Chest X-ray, AP view. Patient: 46 years old, sex M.
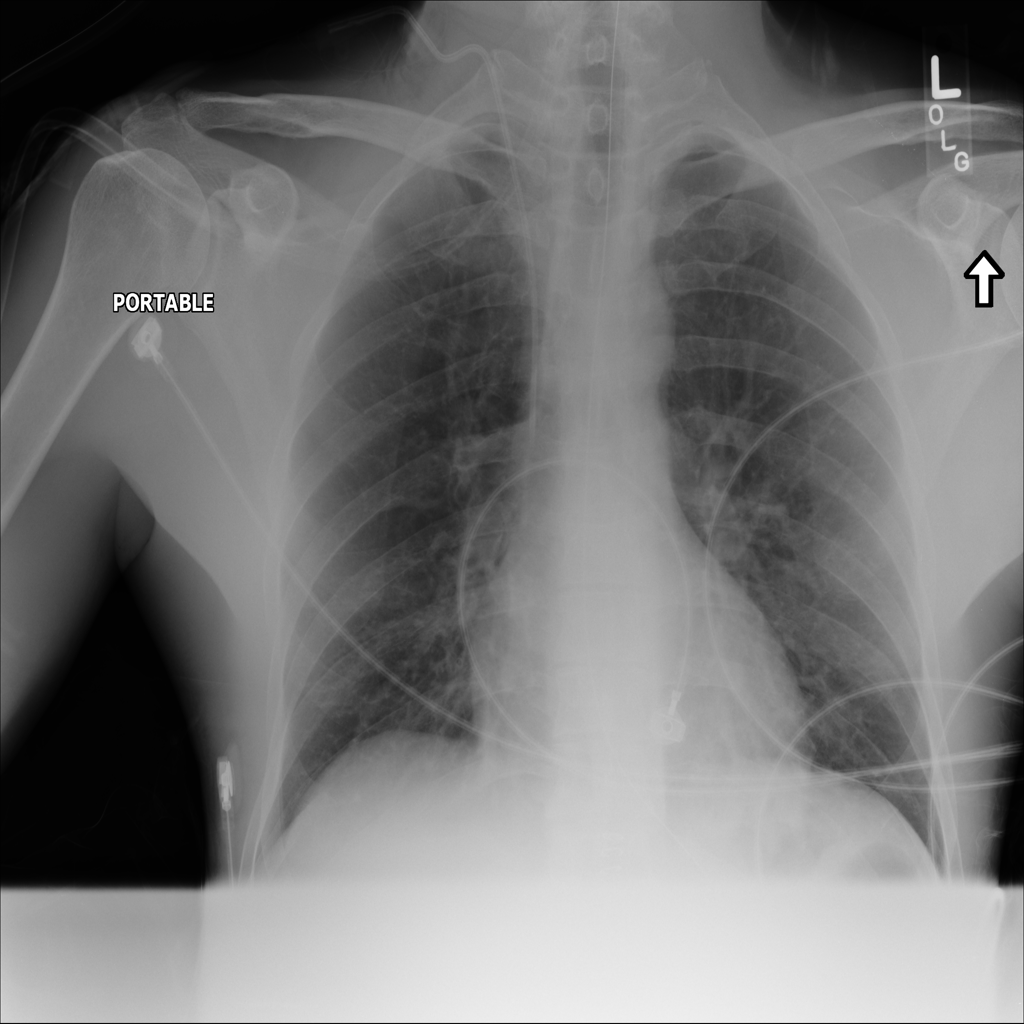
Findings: No Finding